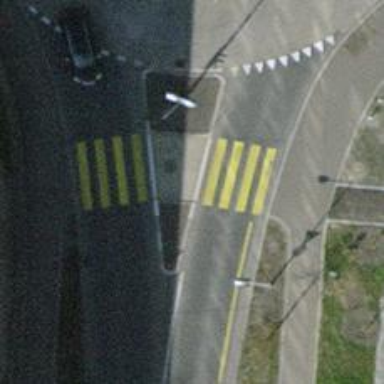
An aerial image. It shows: Zebra crossing with pedestrian island.